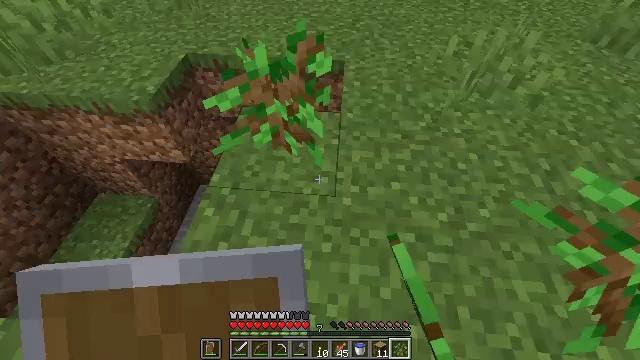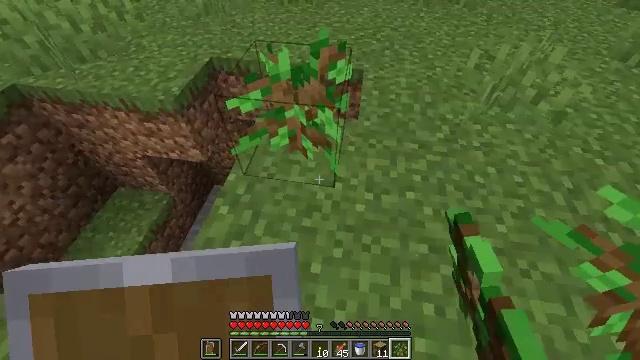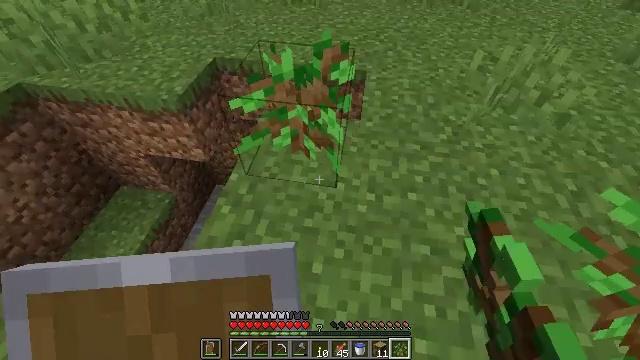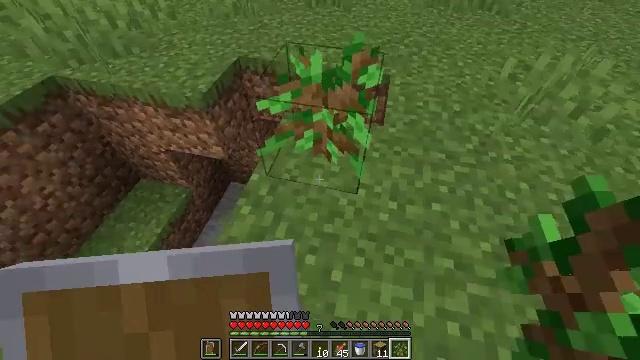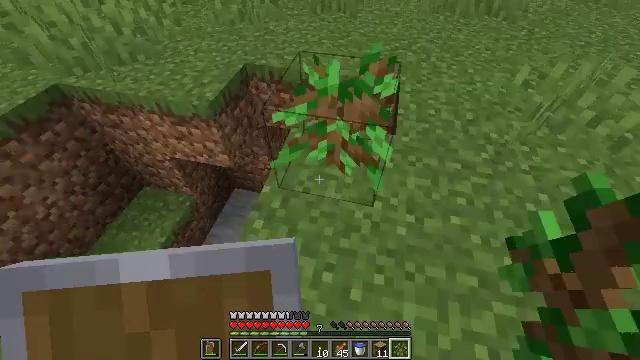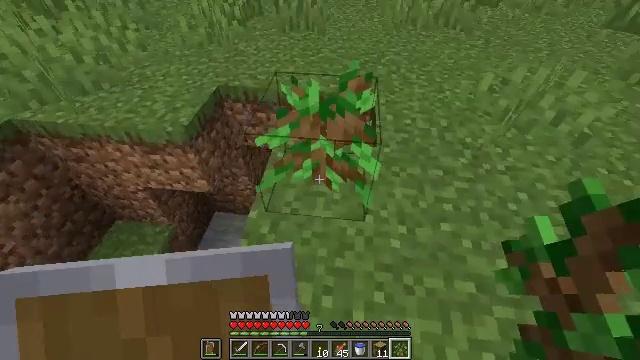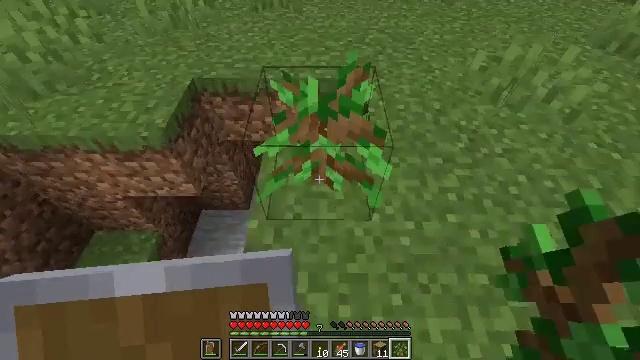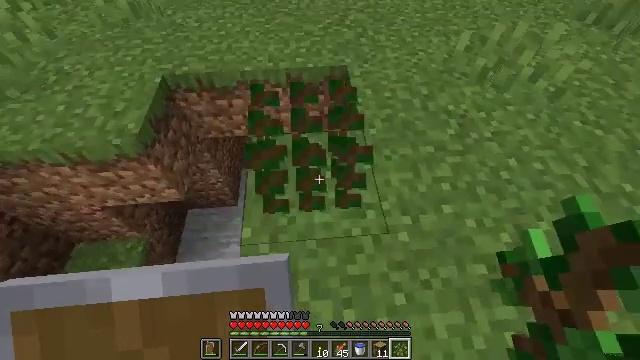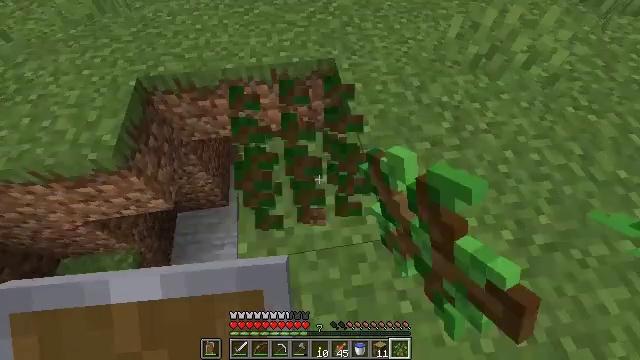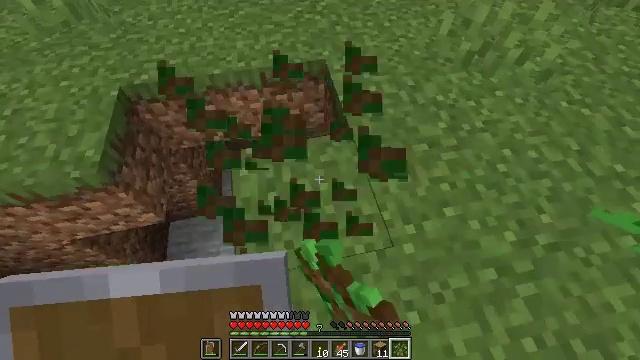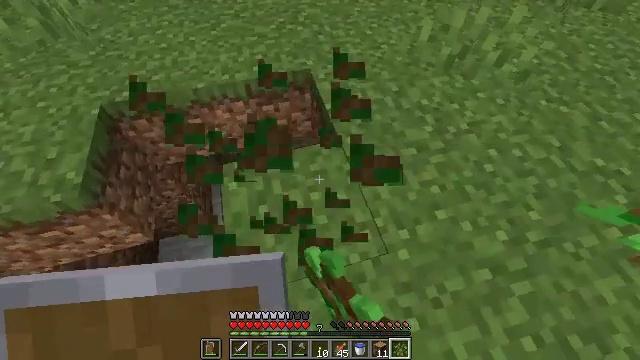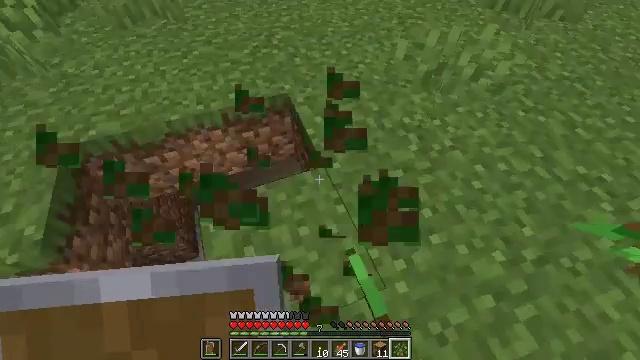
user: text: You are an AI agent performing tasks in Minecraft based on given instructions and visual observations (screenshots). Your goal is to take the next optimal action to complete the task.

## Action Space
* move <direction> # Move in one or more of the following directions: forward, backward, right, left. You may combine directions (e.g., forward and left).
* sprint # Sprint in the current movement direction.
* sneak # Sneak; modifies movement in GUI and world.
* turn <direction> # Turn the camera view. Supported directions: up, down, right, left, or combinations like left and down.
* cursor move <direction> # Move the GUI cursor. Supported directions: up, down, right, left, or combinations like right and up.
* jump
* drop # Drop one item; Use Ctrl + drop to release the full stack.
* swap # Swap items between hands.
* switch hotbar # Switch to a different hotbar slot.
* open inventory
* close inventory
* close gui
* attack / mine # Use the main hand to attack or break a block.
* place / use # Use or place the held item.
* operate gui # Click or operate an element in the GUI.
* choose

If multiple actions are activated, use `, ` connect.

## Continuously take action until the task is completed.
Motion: motion action
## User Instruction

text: Mine the oak sapling.
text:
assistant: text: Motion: turn left and up
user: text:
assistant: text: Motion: no_op
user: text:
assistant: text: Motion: move forward and move left, turn left
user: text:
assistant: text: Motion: move forward and move left
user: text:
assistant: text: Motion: move forward and move left, turn right and up
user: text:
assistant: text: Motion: move forward, turn right and down
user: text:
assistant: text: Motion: move forward, turn right and down, attack / mine
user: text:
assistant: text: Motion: turn right and down, attack / mine
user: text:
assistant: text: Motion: turn right
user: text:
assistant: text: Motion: move forward, turn right and up
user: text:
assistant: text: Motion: move forward, turn right and up
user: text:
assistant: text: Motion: no_op